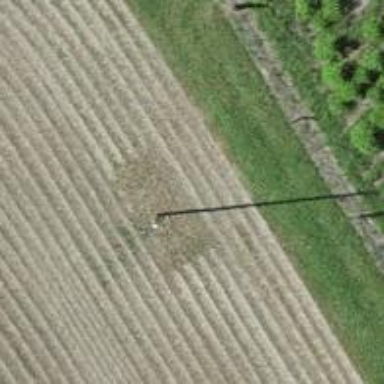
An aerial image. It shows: Power pole.